Here is the wavelet time-frequency representation (scalogram) of a rolling-element bearing's vibration measurement. Classify the bearing condition as one of: normal, inner_race, outer_race, ball.
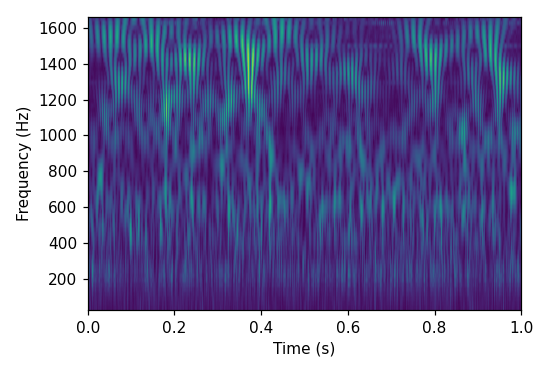
Answer: outer_race